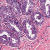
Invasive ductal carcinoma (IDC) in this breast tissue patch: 0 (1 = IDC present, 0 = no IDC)